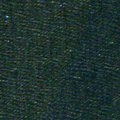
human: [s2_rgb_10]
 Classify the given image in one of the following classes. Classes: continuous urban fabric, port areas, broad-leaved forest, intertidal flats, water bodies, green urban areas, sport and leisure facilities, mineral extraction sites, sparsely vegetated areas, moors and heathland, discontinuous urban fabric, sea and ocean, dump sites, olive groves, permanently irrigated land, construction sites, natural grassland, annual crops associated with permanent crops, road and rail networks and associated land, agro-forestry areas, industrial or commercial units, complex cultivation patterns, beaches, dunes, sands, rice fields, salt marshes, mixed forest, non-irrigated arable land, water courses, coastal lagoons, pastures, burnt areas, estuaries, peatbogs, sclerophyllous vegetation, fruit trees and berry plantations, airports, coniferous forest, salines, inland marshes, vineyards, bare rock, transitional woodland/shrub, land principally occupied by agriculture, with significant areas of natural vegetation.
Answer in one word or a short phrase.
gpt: sea and ocean